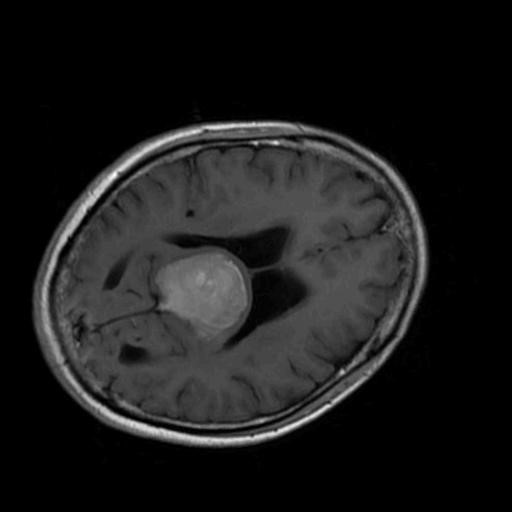
Label: brain_menin